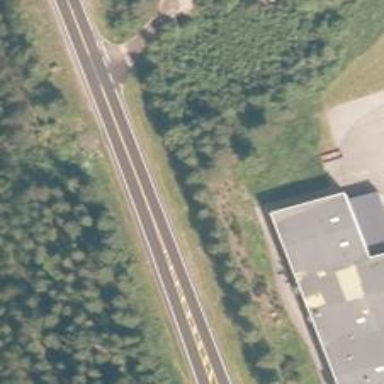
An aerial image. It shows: Secondary road with asphalt surface.